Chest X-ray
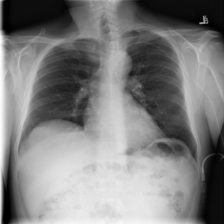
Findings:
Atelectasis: negative
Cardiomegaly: negative
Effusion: negative
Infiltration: negative
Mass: negative
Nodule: negative
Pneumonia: negative
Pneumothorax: negative
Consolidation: negative
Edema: negative
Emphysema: negative
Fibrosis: negative
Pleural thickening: negative
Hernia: negative